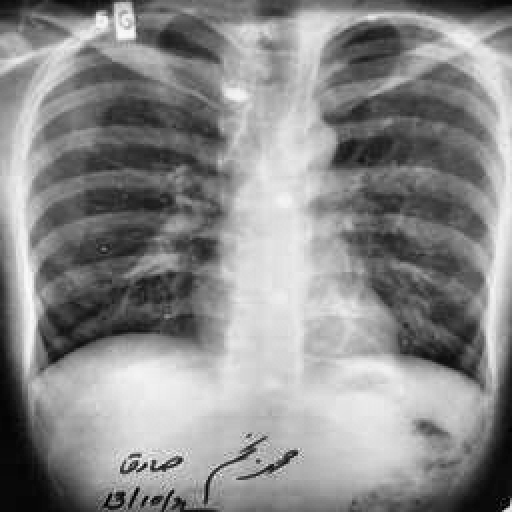
Finding: TUBERCULOSIS